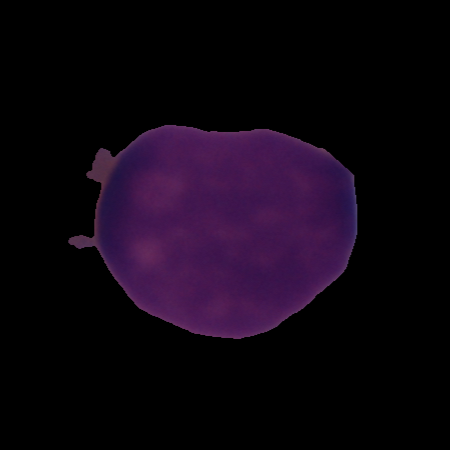
Label: cancer